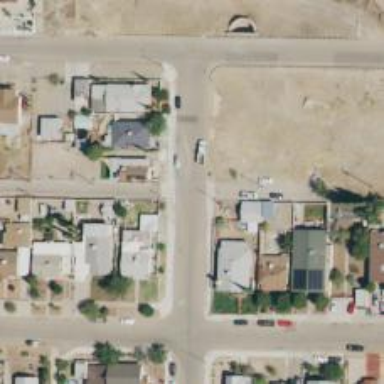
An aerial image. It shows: Alley classified as service road.